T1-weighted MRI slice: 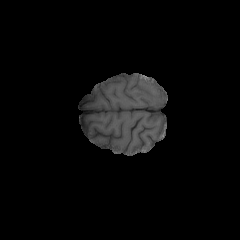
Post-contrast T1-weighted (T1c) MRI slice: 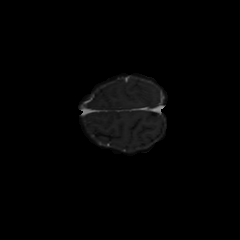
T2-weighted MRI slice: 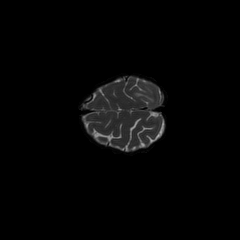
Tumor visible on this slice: yes